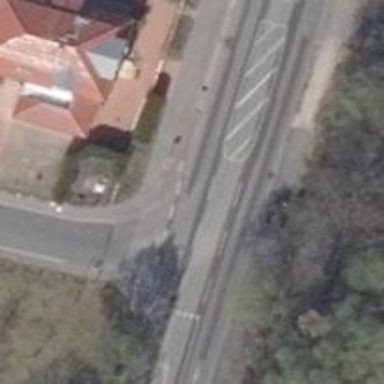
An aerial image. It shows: Footway.